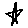
Label: star